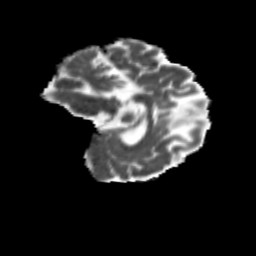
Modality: MD
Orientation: sagittal
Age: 52
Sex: female
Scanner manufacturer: siemens
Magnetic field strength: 3 T
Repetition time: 4.71 s
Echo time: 0.0906 s